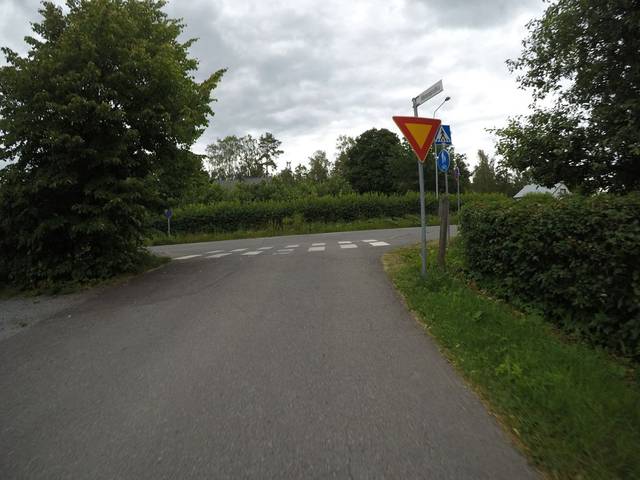
Region: Finland
Coordinates: 60.981, 24.45